Question: I want to stop this from showing up... Maybe its an old question but I haven't been able to find the answer...

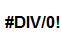
Answer: change your formula from:
'''
=A1/B1
'''
to:
'''
=IFERROR(A1/B1,"")
'''
Adapt this to all your formulas containing division.